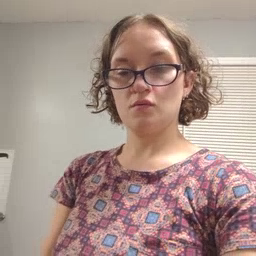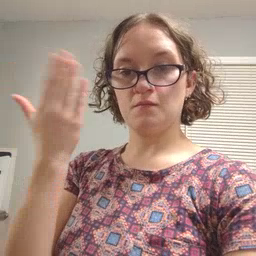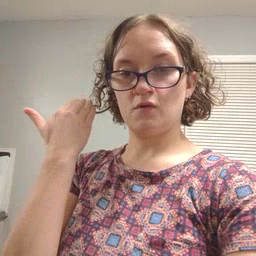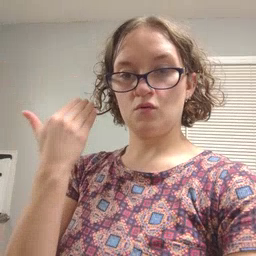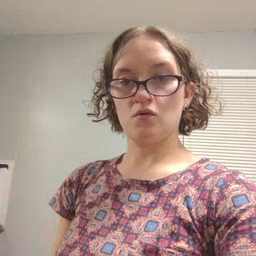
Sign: before